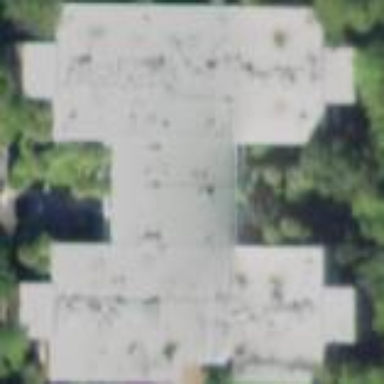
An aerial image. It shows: Grey university building with roofing colour of grey.